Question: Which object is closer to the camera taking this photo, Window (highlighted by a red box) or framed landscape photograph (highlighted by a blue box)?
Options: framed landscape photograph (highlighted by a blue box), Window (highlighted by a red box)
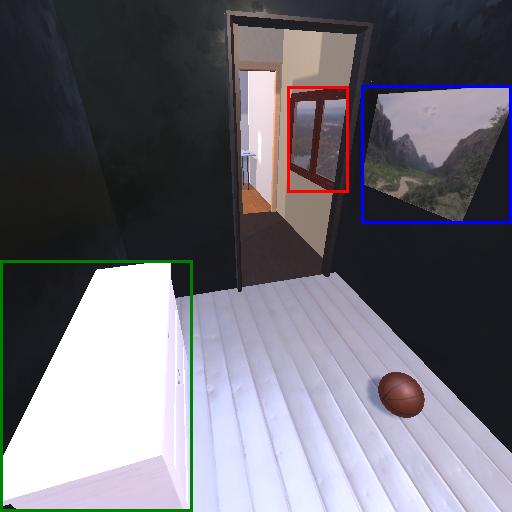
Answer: framed landscape photograph (highlighted by a blue box)